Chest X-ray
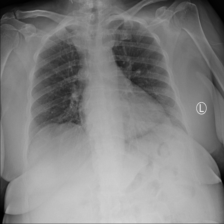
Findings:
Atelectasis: negative
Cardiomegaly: negative
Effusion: negative
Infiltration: negative
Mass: negative
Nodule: negative
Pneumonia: negative
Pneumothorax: negative
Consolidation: negative
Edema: negative
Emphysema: negative
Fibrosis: negative
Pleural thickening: negative
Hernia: negative